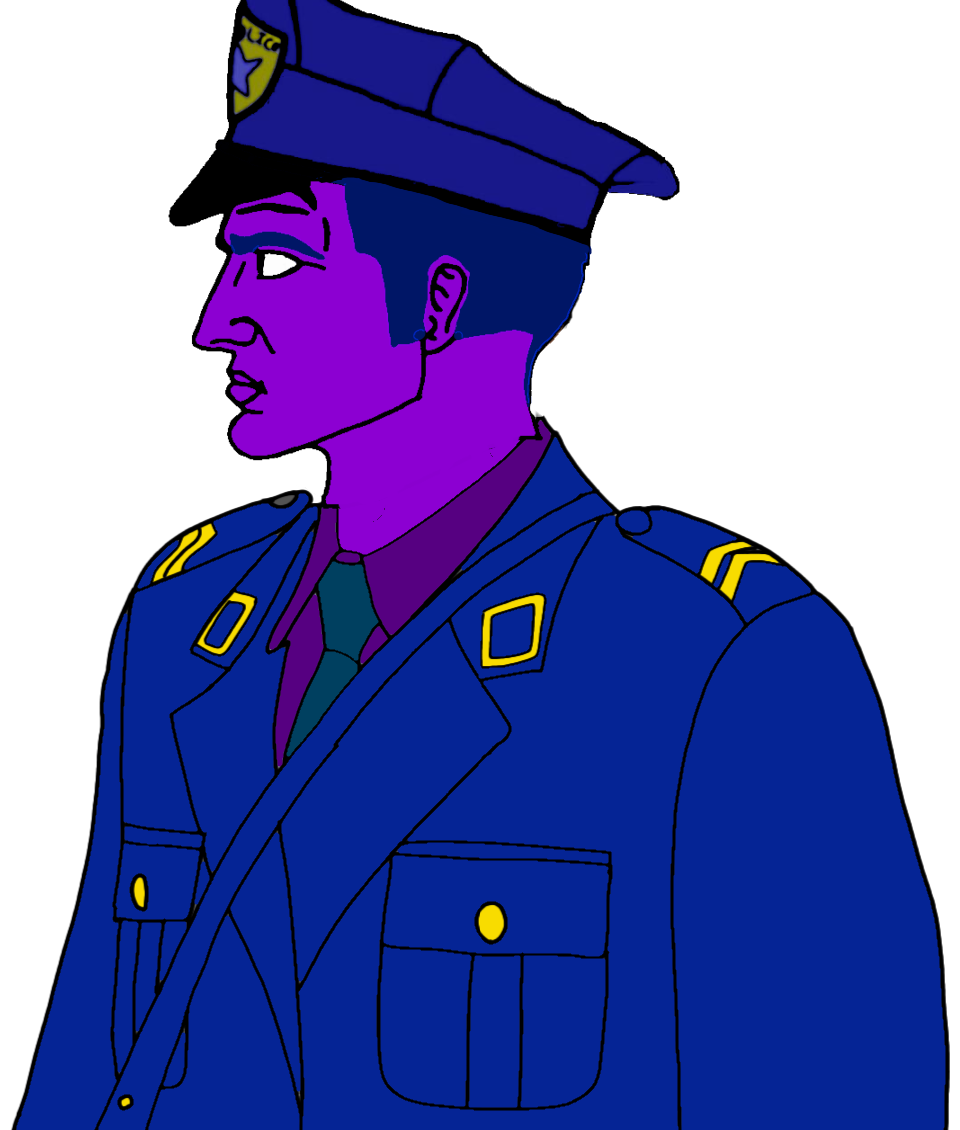
Label: 4_Yes_Chad